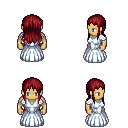
a pixel art fantasy rpg character, male body template, human, tanned skin, underdress, red pants, brunette unkempt hairstyle, four views (front, back, left, right), 2x2 character sprite sheet, small pixel art, hard edges, no anti-aliasing